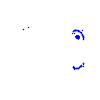
Particle: pion